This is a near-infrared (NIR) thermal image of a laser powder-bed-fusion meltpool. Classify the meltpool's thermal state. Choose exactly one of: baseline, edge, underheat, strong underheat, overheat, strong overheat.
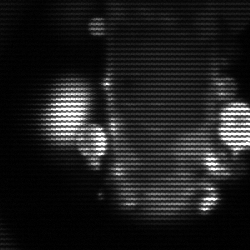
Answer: strong underheat